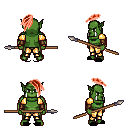
a pixel art fantasy rpg character, male body template, orc, green skin, gold arm armor, gold greaves, red long mohawk hairstyle, cloth bracers, black slippers, spear, four views (front, back, left, right), 2x2 character sprite sheet, small pixel art, hard edges, no anti-aliasing